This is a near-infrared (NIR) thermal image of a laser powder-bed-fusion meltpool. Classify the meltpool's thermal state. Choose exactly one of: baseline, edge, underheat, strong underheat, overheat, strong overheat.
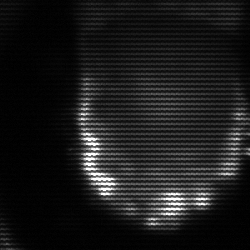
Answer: baseline